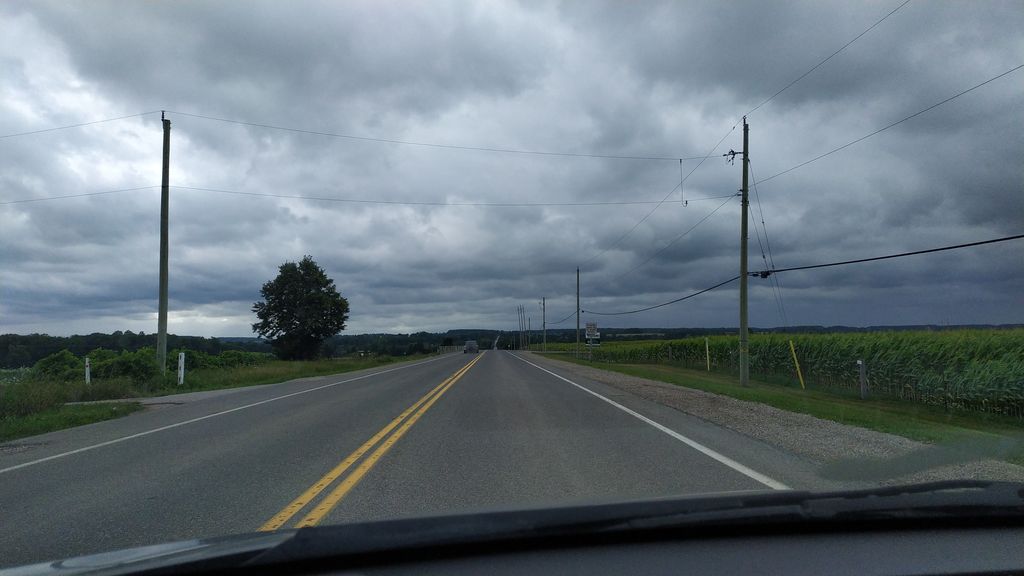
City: kitchener-waterloo